Question: I develop an application named NAS, and I want to launch video from external applications into my app NAS.
Has you can see in the screenshot, I can "Open in" mail but not in the Synology app "DS File"...

For the first case I add this code into info.plist :
'''
<key>CFBundleDocumentTypes</key>
<array>
<dict>
<key>CFBundleTypeIconFiles</key>
<array>
<string>Document-molecules-320.png</string>
<string>Document-molecules-64.png</string>
</array>
<key>CFBundleTypeName</key>
<string>Video File</string>
<key>CFBundleTypeRole</key>
<string>Viewer</string>
<key>LSHandlerRank</key>
<string>Owner</string>
<key>LSItemContentTypes</key>
<array>
<string>public.mpeg-4</string>
<string>public.avi</string>
<string>public.mpeg</string>
<string>com.apple.quicktime-movie</string>
</array>
</dict>
</array>
'''
How can I add the link to my app NAS in the second case ?
NB : in the two case, I open an .avi file.
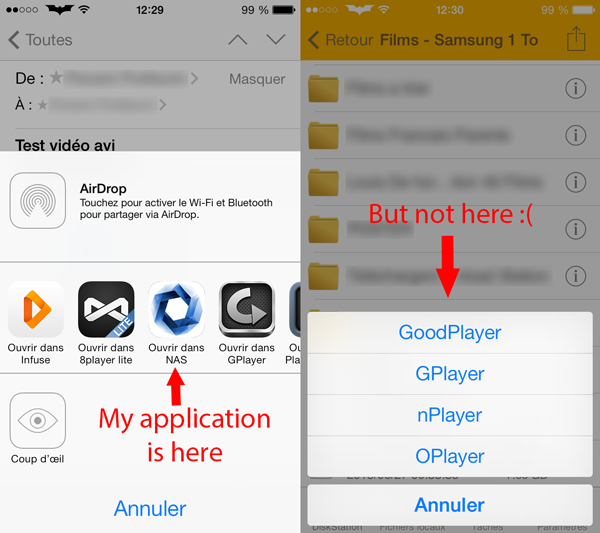
Answer: The second case is someone else's custom app.
They appear to have written the action sheet themselves only using apps that they have chosen.
No amount of code on your part will change that.
The best way to appear in that list is to contact Synology and ask them to add you in and supply details of how to open your app with the relevant file.